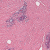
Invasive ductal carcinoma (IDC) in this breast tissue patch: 1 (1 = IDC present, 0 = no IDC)